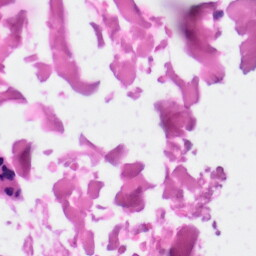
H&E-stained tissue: Skin